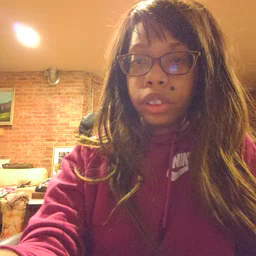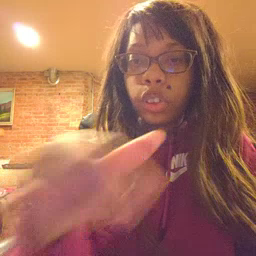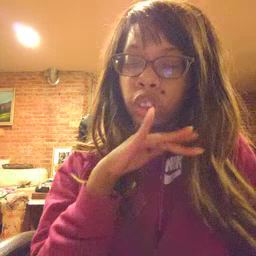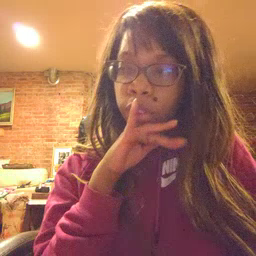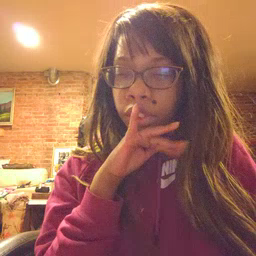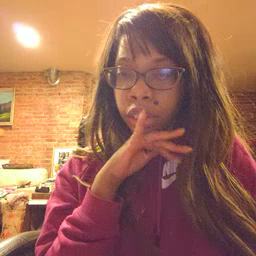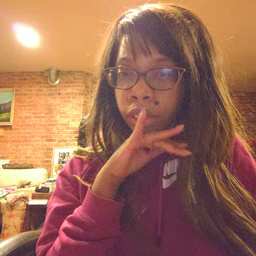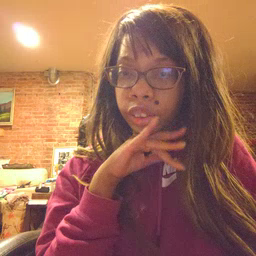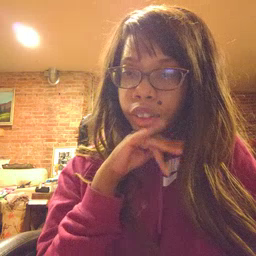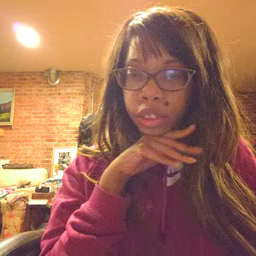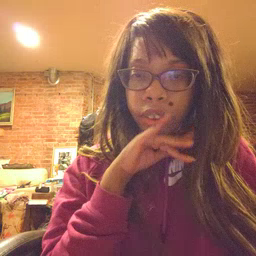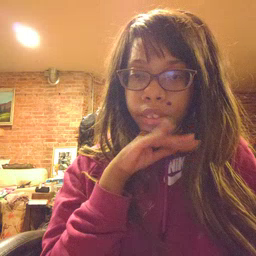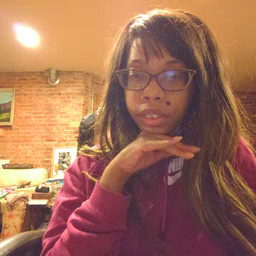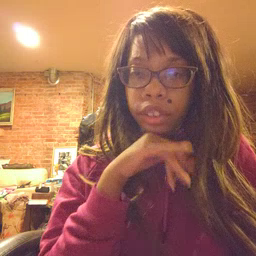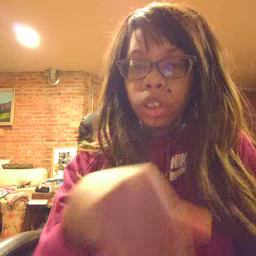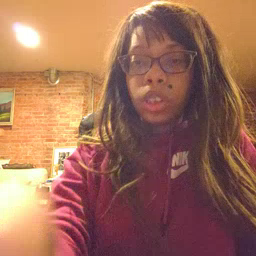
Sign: dirty